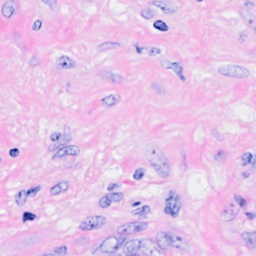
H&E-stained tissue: Breast